Question: I cant handle onpostexecute result because doInBackground seems to return an object that i should convert to string in order to show.
this is the screen with the response of OnPostExecute:

the question is how obtain JSON RESPONSE
'''
public class PostTask extends AsyncTask<URL, String, String> {
String error = "";
boolean flag = false;
Context mContext = null;
public PostTask(Context context) {
mContext = context;
}
@Override
protected String doInBackground(URL... data) {
HttpClient httpclient = new DefaultHttpClient();
HttpPost httppost = new HttpPost("https://example.it");
HttpResponse response = null;
try {
//add data
List<NameValuePair> nameValuePairs = new ArrayList<NameValuePair>( 1);
nameValuePairs.add(new BasicNameValuePair("username", "xxxxxxxxxx"));
nameValuePairs.add(new BasicNameValuePair("password", "xxxxxxxxxx"));
httppost.setEntity(new UrlEncodedFormEntity(nameValuePairs));
//execute http post
response = httpclient.execute(httppost);
} catch (Exception e) {
Toast.makeText(mContext, e.getMessage(),Toast.LENGTH_LONG).show();
flag = true;
error = e.getMessage();
e.printStackTrace();
}
return response.toString();
}
@Override
protected void onPostExecute(String s) {
super.onPostExecute(s);
if(flag){
Toast.makeText(mContext, "HttpHostConnectException Occured: "+error, Toast.LENGTH_SHORT).show();
} else {
Toast.makeText(mContext, "DONE "+s, Toast.LENGTH_SHORT).show();
}
}
'''
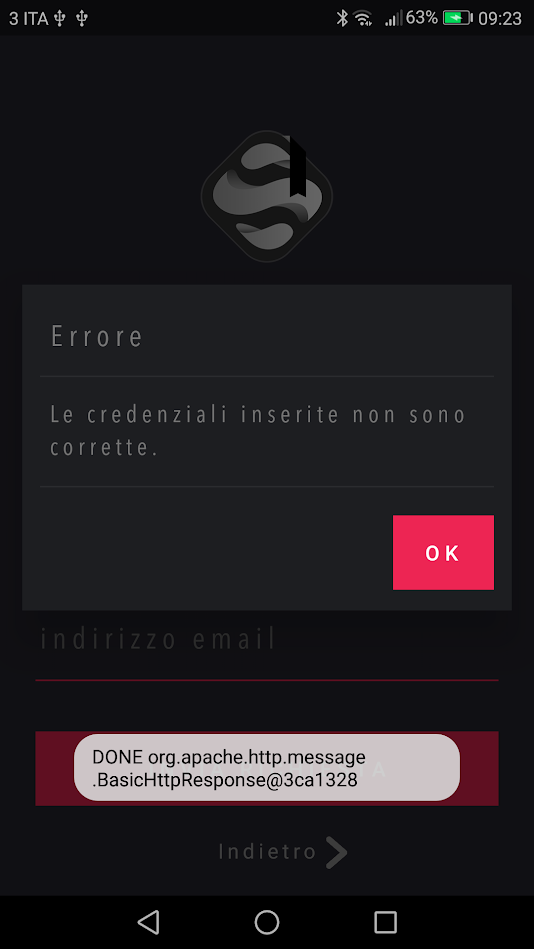
Answer: THIS WORKED FOR ME:
'''
public class PostTask extends AsyncTask<URL, String, String> {
String error = "";
boolean flag = false;
Context mContext = null;
public PostTask(Context context) {
mContext = context;
}
@Override
protected String doInBackground(URL... data) {
HttpClient httpclient = new DefaultHttpClient();
HttpPost httppost = new HttpPost("https://example.com/");
HttpResponse response = null;
try {
//add data
List<NameValuePair> nameValuePairs = new ArrayList<NameValuePair>( 1);
nameValuePairs.add(new BasicNameValuePair("username", "xxxxxxx"));
nameValuePairs.add(new BasicNameValuePair("password", "xxxxx"));
httppost.setEntity(new UrlEncodedFormEntity(nameValuePairs));
//execute http post
response = httpclient.execute(httppost);
} catch (Exception e) {
Toast.makeText(mContext, e.getMessage(),Toast.LENGTH_LONG).show();
flag = true;
error = e.getMessage();
e.printStackTrace();
}
try {
return convertHttpResponseToString(response);
} catch (IOException e) {
e.printStackTrace();
}
return null;
}
@Override
protected void onPostExecute(String s) {
super.onPostExecute(s);
if (flag) {
Toast.makeText(mContext, "HttpHostConnectException Occured: " + error, Toast.LENGTH_SHORT).show();
} else {
Toast.makeText(mContext, "DONE " + s.toString(), Toast.LENGTH_SHORT).show();
}
}
private String convertHttpResponseToString(HttpResponse response) throws IOException {
InputStream responseStream = response.getEntity().getContent();
Scanner scanner = new Scanner(responseStream, "UTF-8");
String responseString = scanner.useDelimiter("\Z").next();
scanner.close();
return responseString;
}
}
'''